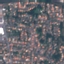
Land use / land cover: Residential